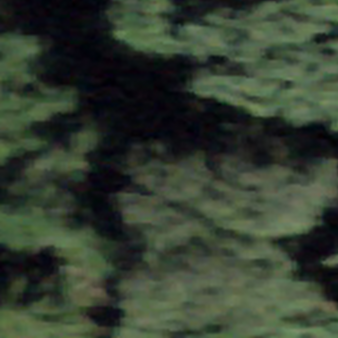
Label: other